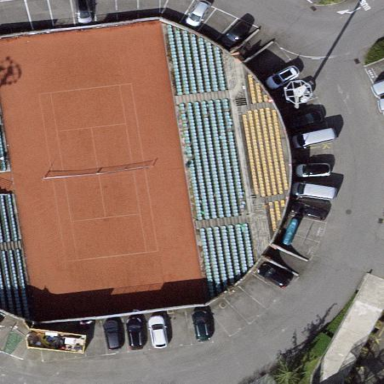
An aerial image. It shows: Stadium used for tennis matches.